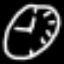
Label: clock